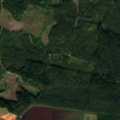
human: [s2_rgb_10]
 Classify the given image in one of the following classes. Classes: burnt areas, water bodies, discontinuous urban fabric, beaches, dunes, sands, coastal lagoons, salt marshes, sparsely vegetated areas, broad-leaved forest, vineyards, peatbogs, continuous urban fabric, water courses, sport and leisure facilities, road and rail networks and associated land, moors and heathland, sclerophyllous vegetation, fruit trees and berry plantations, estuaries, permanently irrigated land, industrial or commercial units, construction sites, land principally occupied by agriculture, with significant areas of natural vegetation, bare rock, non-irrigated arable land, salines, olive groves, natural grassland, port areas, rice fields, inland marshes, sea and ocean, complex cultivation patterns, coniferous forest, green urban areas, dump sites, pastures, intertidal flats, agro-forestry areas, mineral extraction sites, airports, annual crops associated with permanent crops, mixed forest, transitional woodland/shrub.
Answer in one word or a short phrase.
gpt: coniferous forest, mixed forest, peatbogs